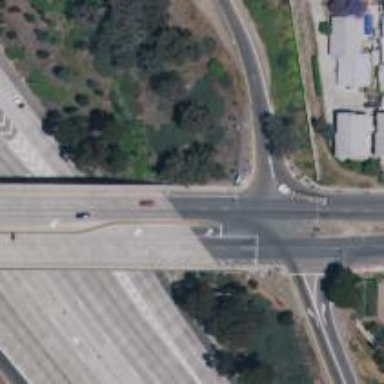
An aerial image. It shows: Secondary road with bridge.